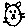
Label: cat